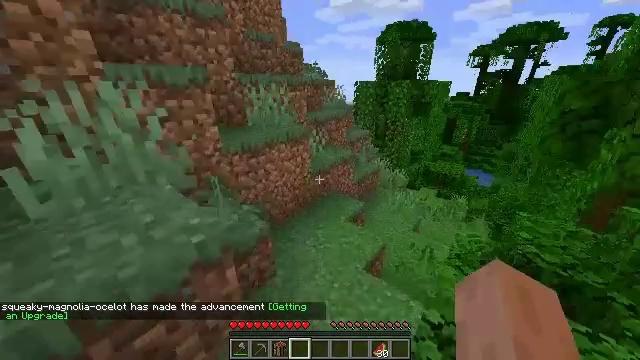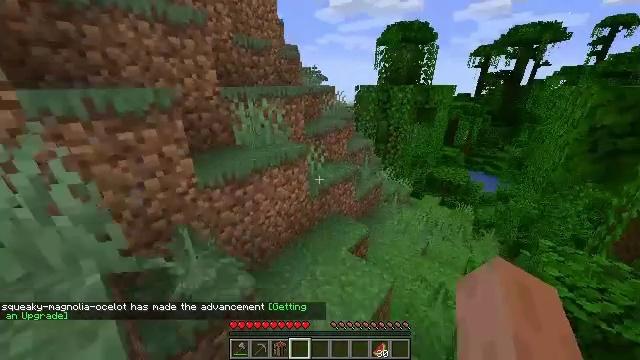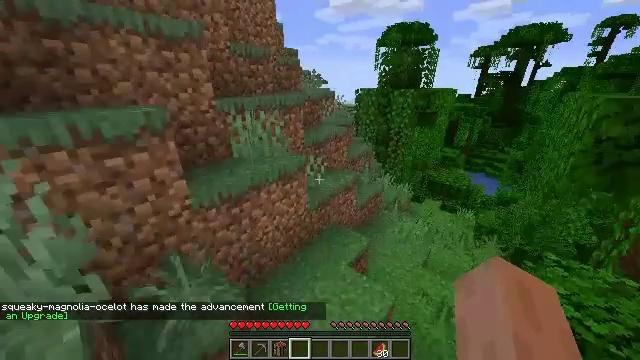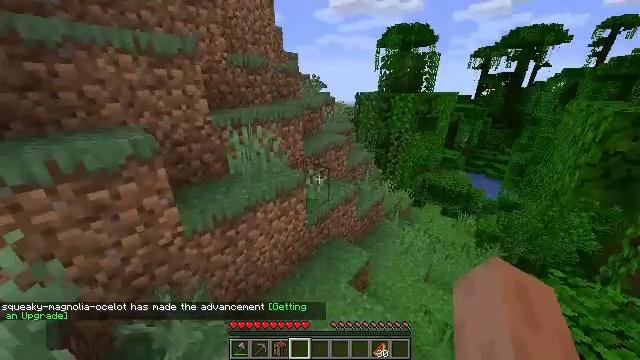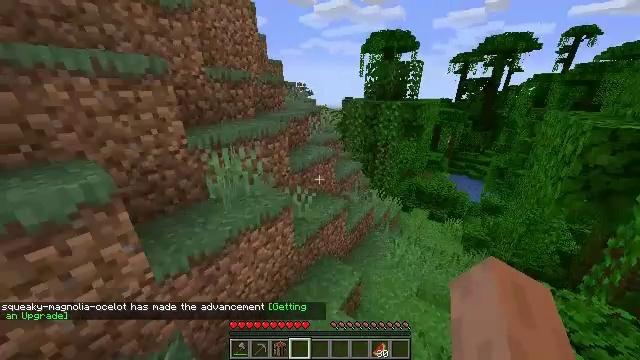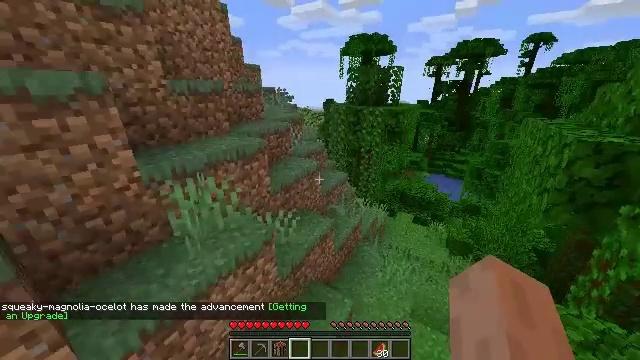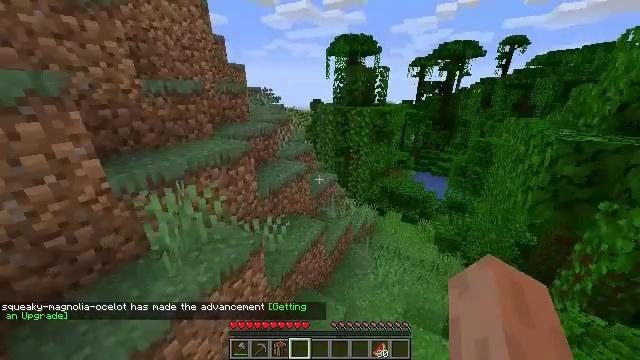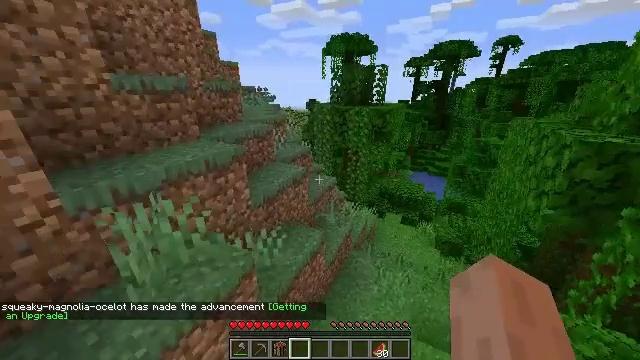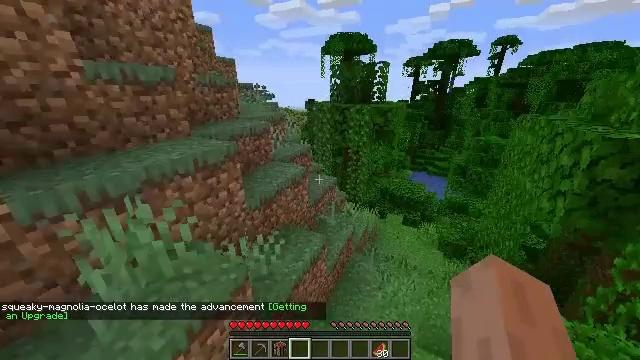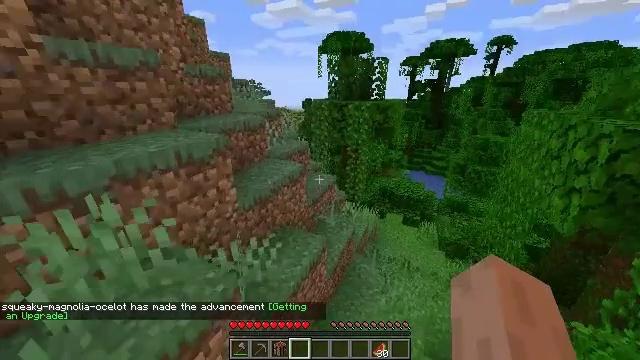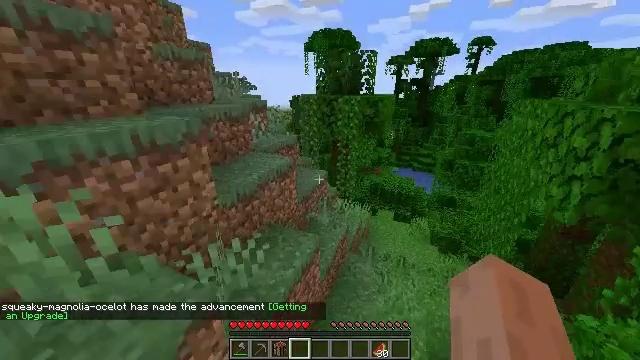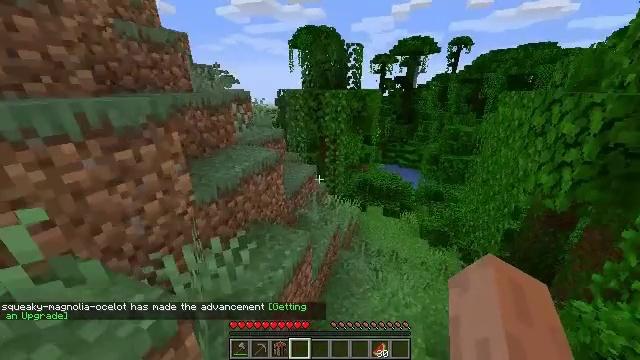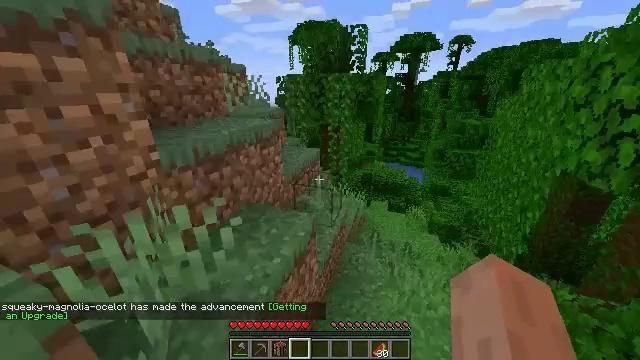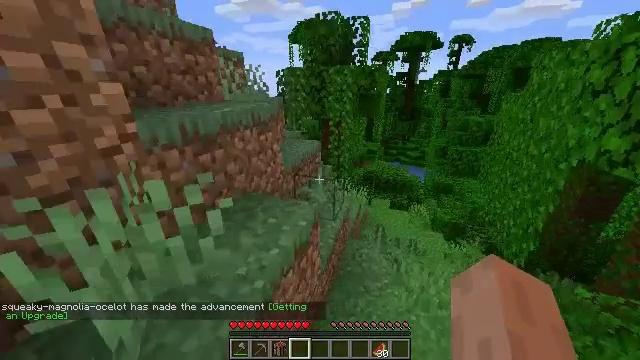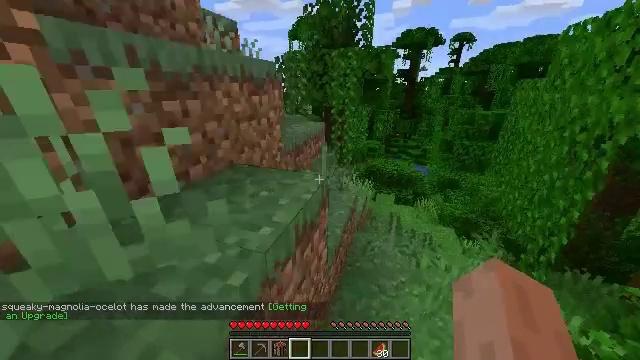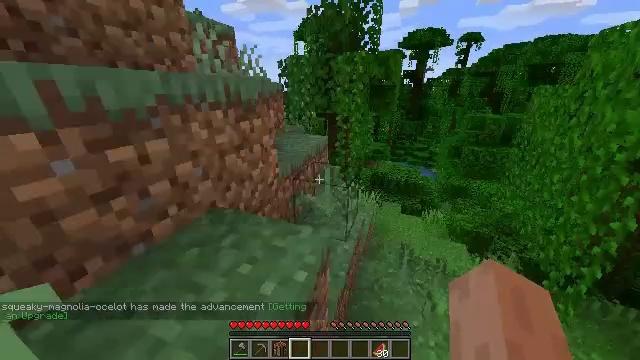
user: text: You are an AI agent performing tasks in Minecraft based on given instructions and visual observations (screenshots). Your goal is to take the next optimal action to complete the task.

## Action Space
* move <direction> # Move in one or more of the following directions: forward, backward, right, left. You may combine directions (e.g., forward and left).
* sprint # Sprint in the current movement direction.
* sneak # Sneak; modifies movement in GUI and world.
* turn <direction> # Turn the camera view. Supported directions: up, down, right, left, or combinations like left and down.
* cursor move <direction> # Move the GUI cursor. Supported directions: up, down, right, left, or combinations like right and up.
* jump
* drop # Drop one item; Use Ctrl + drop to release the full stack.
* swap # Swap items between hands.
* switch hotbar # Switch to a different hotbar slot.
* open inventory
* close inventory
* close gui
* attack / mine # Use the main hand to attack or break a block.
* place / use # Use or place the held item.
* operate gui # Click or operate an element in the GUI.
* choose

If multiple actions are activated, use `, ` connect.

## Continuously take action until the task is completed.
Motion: motion action
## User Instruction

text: Collect coal by mining the ore.
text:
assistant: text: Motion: move forward, sprint, jump
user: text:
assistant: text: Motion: move forward, sprint, jump
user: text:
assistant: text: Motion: move forward, sprint, jump
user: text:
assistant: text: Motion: move forward, sprint, turn right, jump
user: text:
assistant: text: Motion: move forward, sprint, turn right, jump
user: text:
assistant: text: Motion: move forward, sprint, turn right, jump
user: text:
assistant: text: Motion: move forward, sprint, turn right, jump
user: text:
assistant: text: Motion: move forward, sprint, jump
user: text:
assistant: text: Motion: move forward, sprint, jump
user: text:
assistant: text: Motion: move forward, sprint, turn right, jump
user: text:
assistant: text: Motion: move forward, sprint, turn right, jump
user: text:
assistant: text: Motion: move forward, sprint, jump
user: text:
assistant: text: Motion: move forward, sprint, jump
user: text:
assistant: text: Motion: move forward, sprint, jump
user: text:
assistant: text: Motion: move forward, sprint, turn left, jump
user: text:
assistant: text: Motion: move forward, sprint, turn left, jump
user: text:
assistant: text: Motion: move forward, sprint, turn left and up, jump
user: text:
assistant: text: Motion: move forward, sprint, turn left, jump
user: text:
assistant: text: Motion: move forward, sprint, turn left, jump
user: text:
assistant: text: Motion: move forward, sprint, jump
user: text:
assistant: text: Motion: move forward, sprint, jump
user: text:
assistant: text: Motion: move forward, sprint, jump
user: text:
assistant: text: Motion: move forward, sprint, jump
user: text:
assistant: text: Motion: move forward, sprint, turn left, jump
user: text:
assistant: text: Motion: move forward, sprint, turn left, jump
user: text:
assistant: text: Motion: move forward, sprint, jump
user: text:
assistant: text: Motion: move forward, sprint, jump
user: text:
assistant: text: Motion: move forward, sprint, jump
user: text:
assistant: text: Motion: move forward, sprint, jump
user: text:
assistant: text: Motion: move forward, sprint, jump